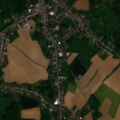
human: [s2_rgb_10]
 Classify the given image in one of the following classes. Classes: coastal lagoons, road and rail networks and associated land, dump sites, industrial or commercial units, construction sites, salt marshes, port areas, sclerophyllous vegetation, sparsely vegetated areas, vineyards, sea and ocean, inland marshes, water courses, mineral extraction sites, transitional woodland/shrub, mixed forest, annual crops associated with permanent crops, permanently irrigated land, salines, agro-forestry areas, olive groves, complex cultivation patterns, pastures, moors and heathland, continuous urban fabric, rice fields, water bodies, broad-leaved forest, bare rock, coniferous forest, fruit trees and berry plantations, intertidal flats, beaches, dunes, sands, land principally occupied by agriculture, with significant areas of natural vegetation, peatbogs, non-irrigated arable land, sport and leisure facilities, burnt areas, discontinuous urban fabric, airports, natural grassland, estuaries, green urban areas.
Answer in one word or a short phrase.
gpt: discontinuous urban fabric, non-irrigated arable land, pastures, complex cultivation patterns, land principally occupied by agriculture, with significant areas of natural vegetation, broad-leaved forest